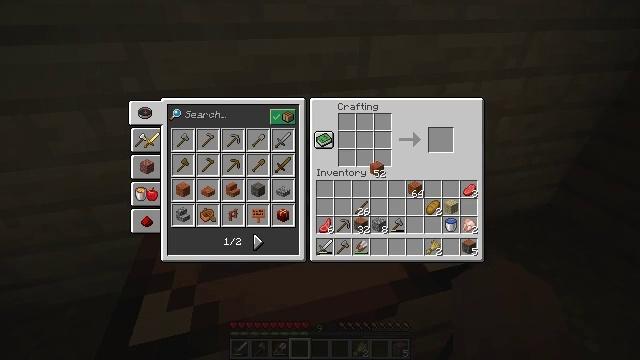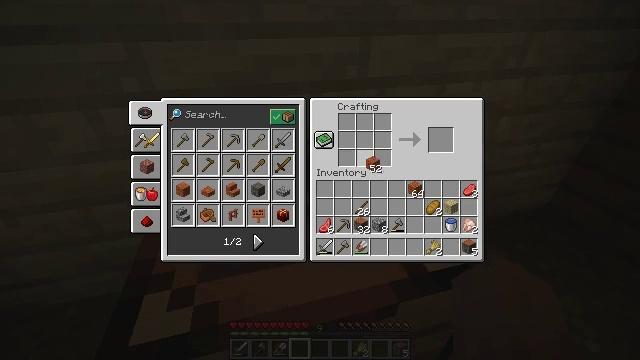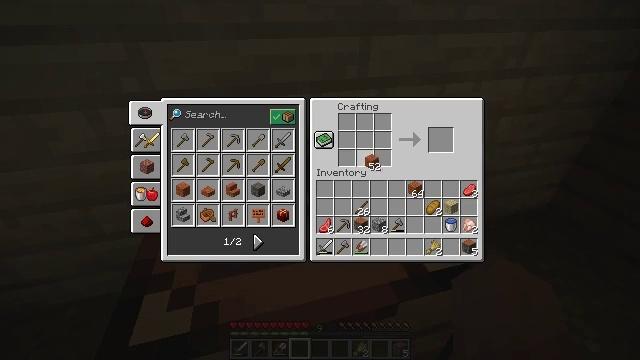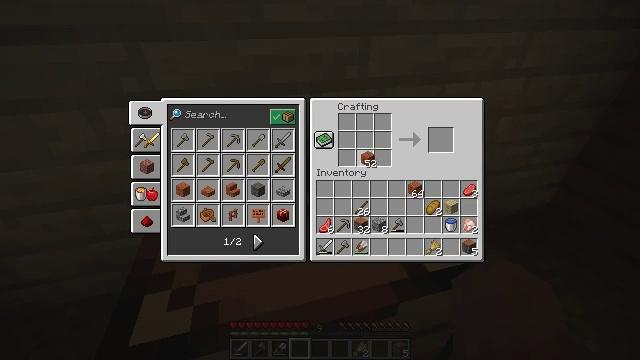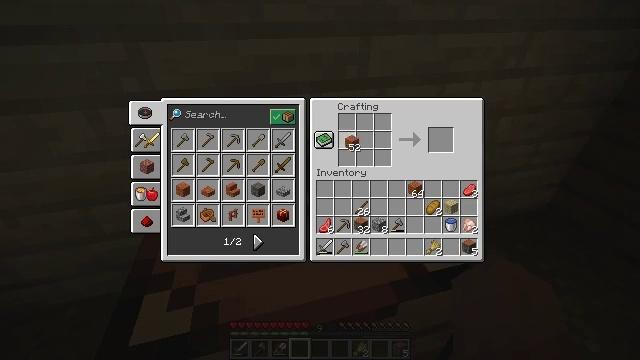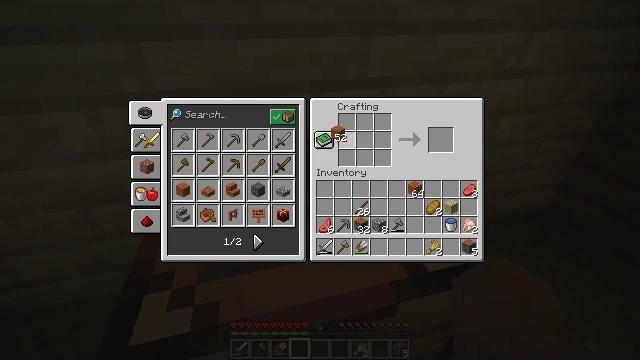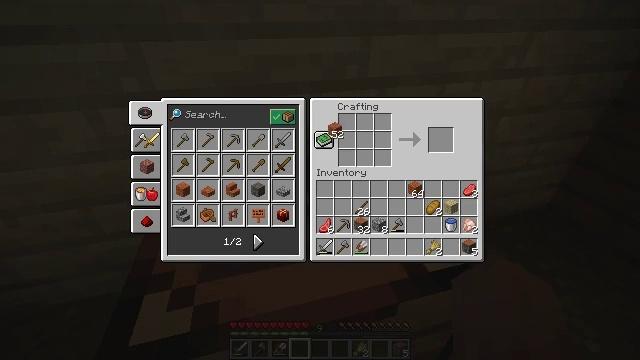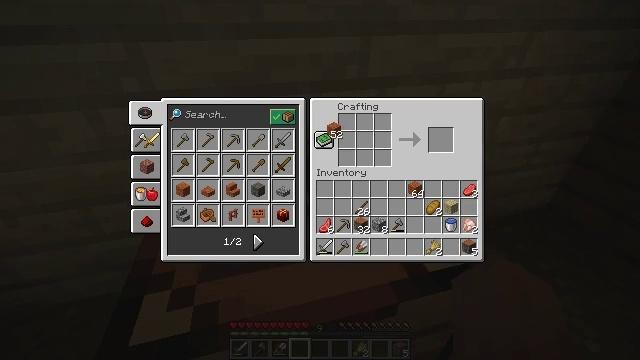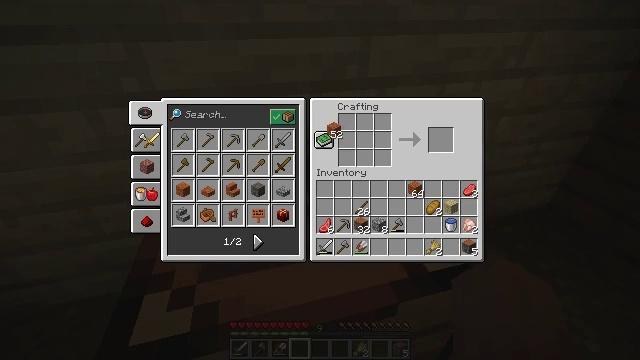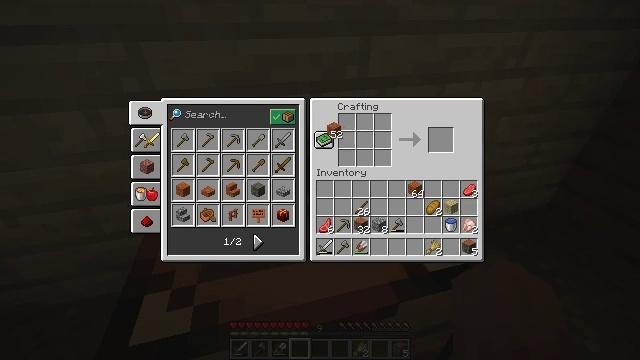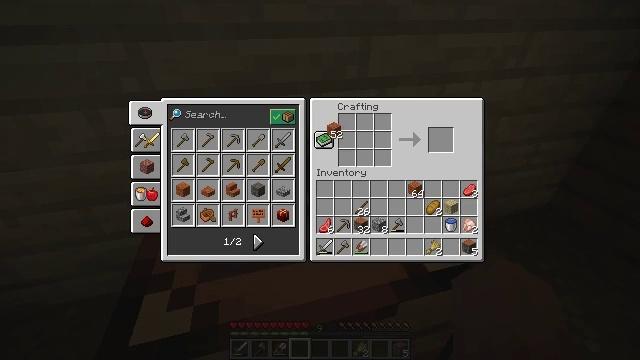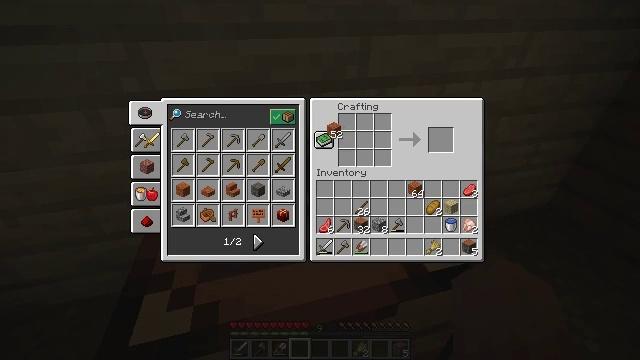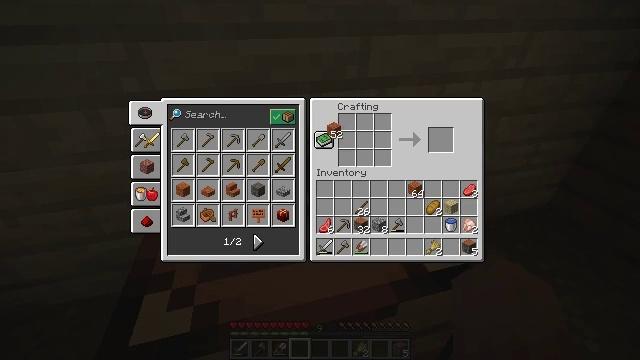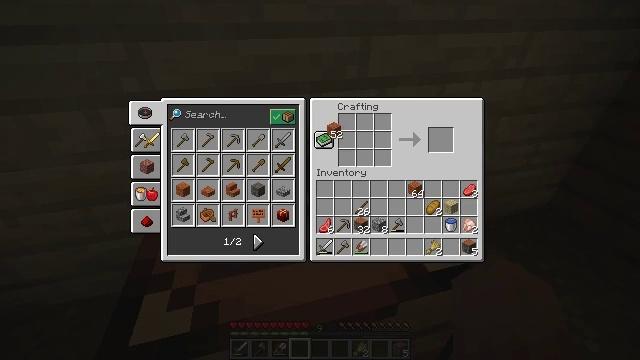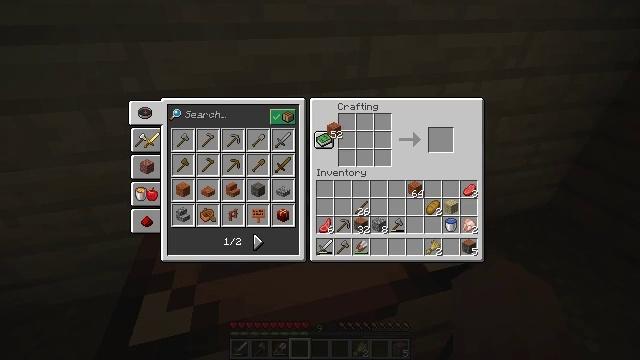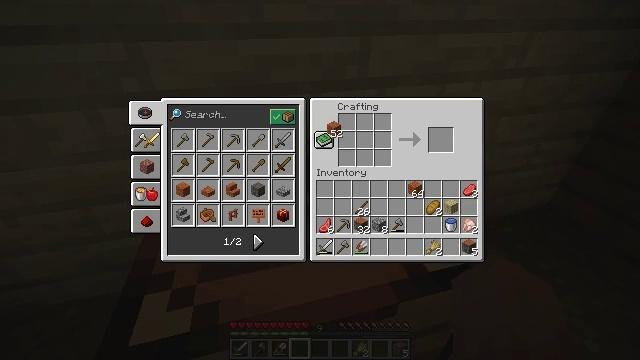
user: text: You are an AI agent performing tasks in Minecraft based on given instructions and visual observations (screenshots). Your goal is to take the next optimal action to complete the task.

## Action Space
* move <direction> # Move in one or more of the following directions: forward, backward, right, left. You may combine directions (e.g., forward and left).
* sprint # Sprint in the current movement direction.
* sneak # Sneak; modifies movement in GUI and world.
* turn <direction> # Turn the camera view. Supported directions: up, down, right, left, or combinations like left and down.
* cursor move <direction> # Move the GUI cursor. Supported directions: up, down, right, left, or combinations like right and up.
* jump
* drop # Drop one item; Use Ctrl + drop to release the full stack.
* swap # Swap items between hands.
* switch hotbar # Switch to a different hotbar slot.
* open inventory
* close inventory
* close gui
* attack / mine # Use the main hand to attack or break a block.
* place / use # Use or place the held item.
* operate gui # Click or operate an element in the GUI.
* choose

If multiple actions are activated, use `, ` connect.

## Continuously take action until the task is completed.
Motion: motion action
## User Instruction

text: Make sure you have enough acacia planks to craft a acacia boat.
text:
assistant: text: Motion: no_op
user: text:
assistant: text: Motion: no_op
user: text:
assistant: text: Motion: no_op
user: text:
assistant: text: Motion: cursor move left and up
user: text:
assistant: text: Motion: cursor move left and up
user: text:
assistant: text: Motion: no_op
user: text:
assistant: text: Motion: no_op
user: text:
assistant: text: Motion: no_op
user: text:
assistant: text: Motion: no_op
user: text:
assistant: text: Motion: no_op
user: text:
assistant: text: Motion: no_op
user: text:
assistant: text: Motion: no_op
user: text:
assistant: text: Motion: no_op
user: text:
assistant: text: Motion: no_op
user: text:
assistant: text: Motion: no_op
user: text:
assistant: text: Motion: no_op
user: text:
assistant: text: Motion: no_op
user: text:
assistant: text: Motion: no_op
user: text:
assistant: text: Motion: no_op
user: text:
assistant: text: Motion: no_op
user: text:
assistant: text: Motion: no_op
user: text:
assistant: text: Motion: no_op
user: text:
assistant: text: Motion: no_op
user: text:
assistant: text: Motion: no_op
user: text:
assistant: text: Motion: no_op
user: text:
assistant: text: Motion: no_op
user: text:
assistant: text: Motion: no_op
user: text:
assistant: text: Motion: no_op
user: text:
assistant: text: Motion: no_op
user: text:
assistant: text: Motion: no_op